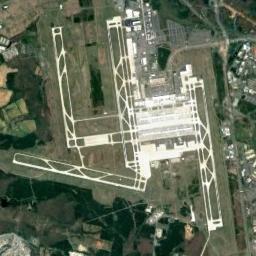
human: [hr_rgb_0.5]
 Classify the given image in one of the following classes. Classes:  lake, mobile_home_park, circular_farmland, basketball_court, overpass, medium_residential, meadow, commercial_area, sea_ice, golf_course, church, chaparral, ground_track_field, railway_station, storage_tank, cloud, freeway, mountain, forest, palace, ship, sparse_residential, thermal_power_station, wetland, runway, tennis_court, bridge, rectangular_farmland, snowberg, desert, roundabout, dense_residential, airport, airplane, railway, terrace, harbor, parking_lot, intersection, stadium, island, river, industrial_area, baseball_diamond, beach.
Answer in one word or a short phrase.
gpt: airport